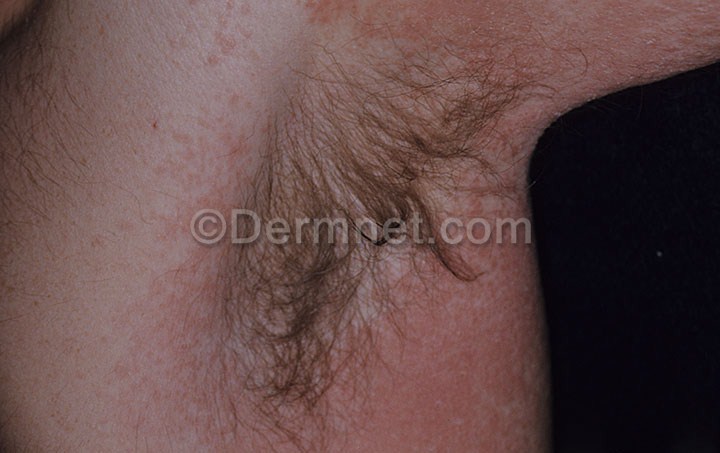
Disease: Poison Ivy Photos and other Contact Dermatitis